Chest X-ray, AP view. Patient: 66 years old, sex M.
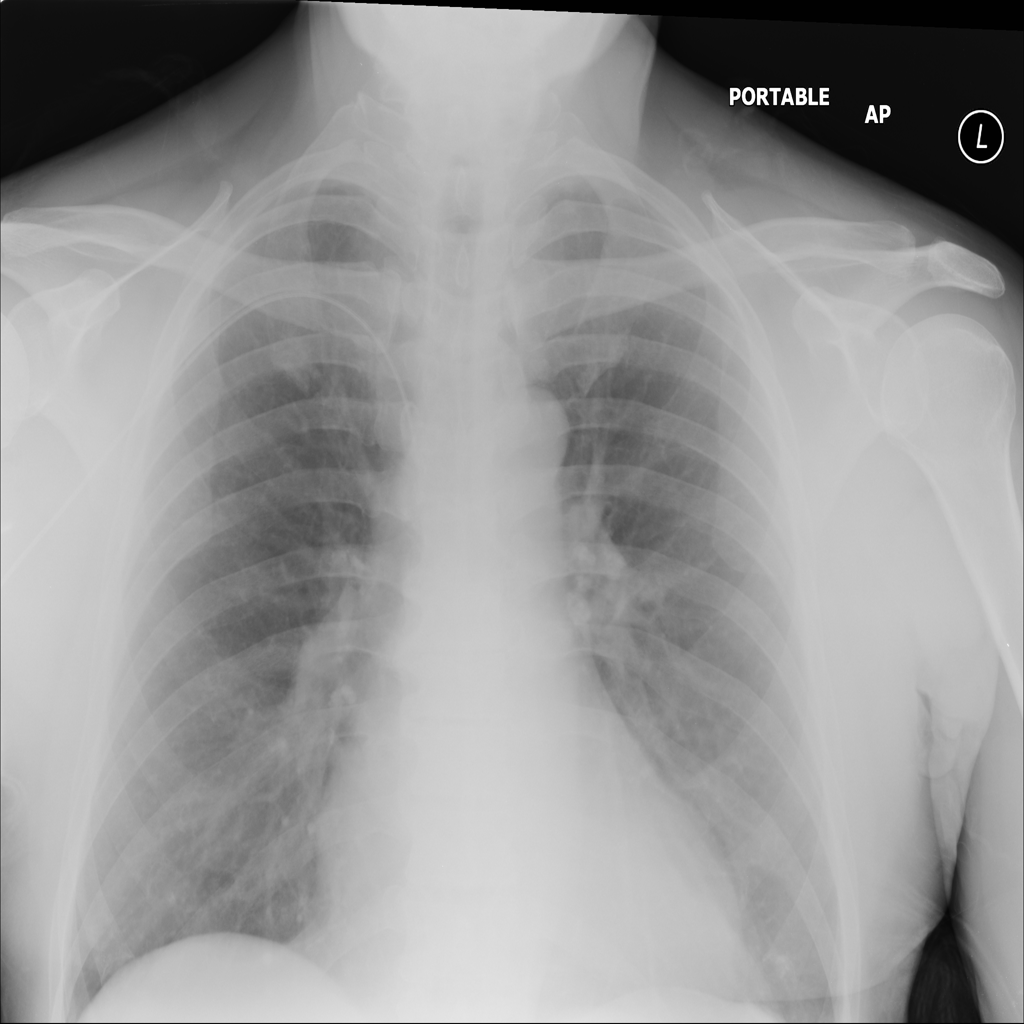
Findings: No Finding